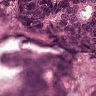
Metastatic tissue present: yes